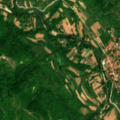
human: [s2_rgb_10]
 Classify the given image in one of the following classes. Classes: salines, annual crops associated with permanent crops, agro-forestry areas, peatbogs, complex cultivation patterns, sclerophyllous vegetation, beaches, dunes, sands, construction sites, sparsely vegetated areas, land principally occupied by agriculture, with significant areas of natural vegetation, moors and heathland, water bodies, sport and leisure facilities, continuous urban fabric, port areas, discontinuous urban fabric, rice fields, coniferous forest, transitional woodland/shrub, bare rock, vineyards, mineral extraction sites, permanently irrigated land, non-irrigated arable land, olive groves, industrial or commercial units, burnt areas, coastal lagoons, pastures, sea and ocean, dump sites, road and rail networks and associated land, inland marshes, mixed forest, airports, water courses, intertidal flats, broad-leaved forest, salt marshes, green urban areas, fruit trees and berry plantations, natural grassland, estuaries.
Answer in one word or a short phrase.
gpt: complex cultivation patterns, land principally occupied by agriculture, with significant areas of natural vegetation, broad-leaved forest, transitional woodland/shrub